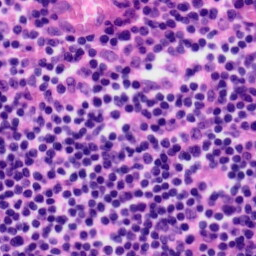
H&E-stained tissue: Tonsil